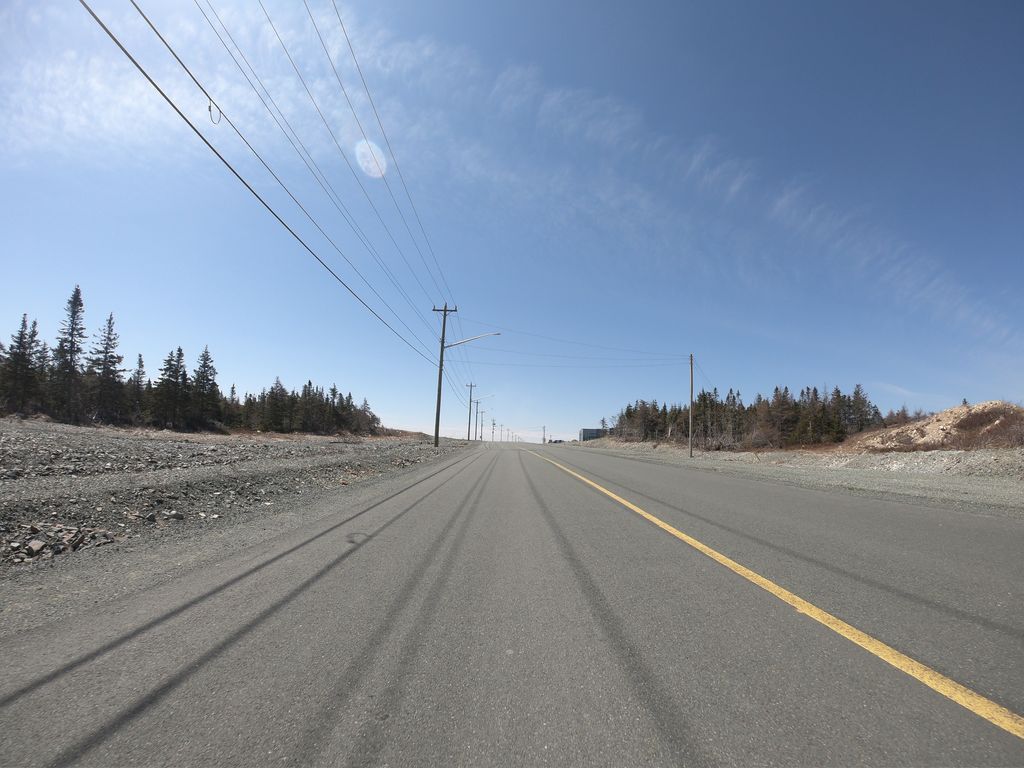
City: st_johns